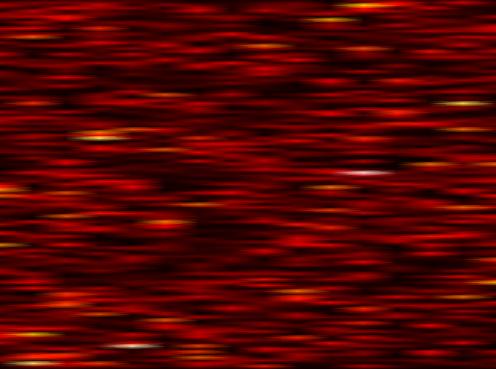
Label: OFDM